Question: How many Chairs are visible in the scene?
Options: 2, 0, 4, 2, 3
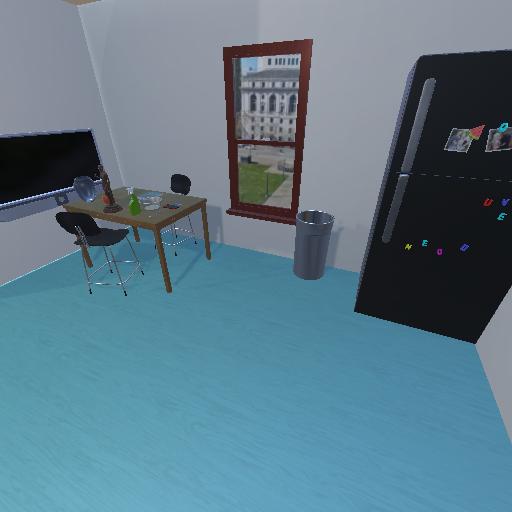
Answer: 2